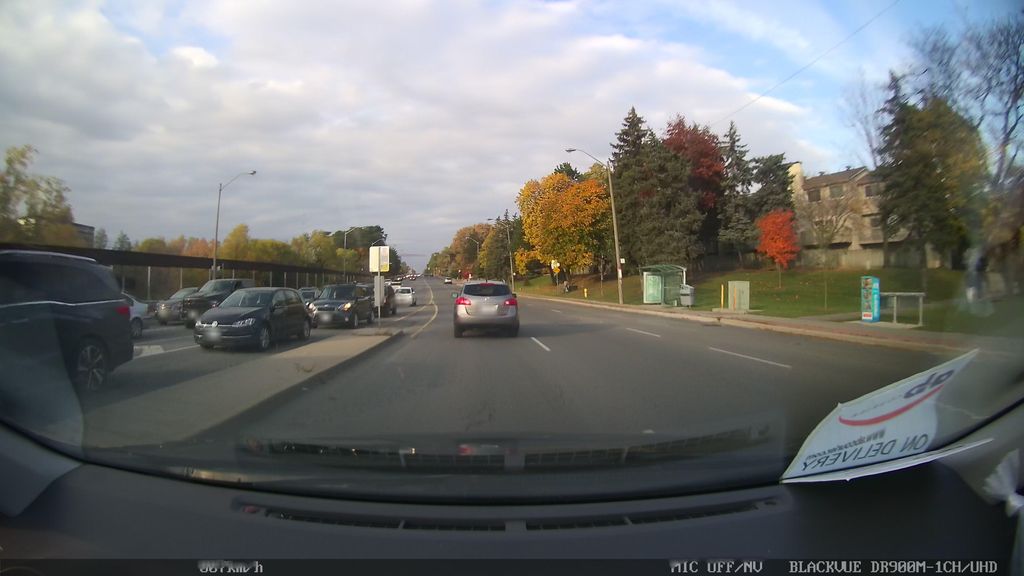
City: toronto